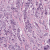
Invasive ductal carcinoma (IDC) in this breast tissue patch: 1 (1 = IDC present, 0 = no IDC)